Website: home-depot
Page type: customer-info-address
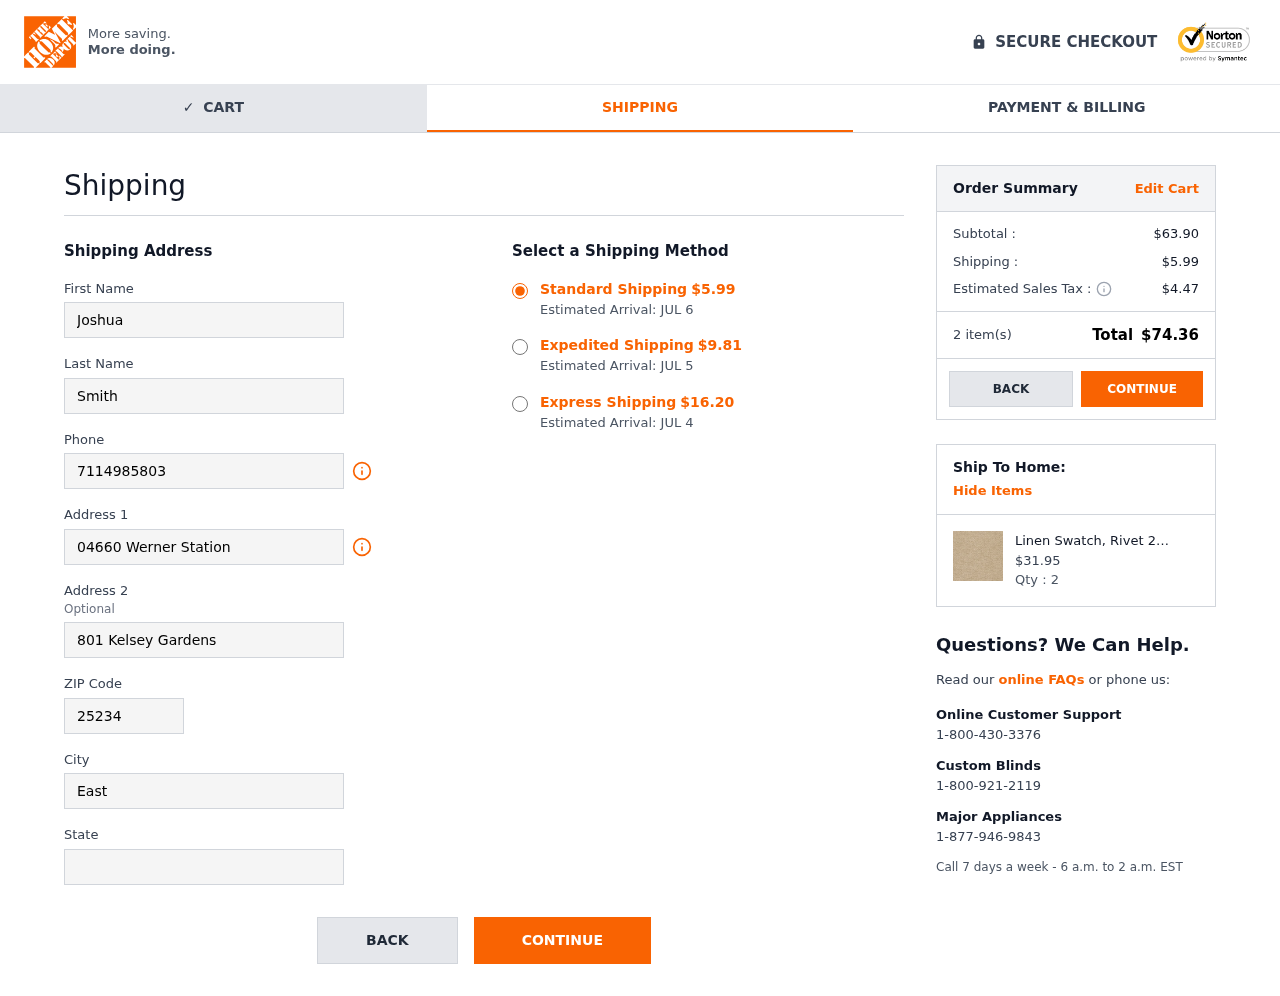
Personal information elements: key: PII_CITY
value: East Edwardland
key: PII_FIRSTNAME
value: Joshua
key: PII_LASTNAME
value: Smith
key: PII_PHONE
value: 7114985803
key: PII_POSTCODE
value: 25234
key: PII_STATE
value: Maryland
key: PII_STREET
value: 04660 Werner Station
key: PII_STREET2
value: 801 Kelsey Gardens
Product elements: key: PRODUCT1_NAME
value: Linen Swatch, Rivet 25010071
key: PRODUCT1_PRICE
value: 31.95
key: PRODUCT1_QUANTITY
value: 2
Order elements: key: ORDER_SHIPPING_COST
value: $5.99
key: ORDER_DELIVERY_DATE
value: Estimated Arrival: JUL 6
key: ORDER_SHIPPING_COST_EXPEDITED
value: $9.81
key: ORDER_DELIVERY_DATE_EXPEDITED
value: Estimated Arrival: JUL 5
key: ORDER_SHIPPING_COST_EXPRESS
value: $16.20
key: ORDER_DELIVERY_DATE_EXPRESS
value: Estimated Arrival: JUL 4
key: ORDER_SUBTOTAL
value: $63.90
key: ORDER_TAX
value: $4.47
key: ORDER_NUM_ITEMS
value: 2 item(s)
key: ORDER_TOTAL
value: $74.36